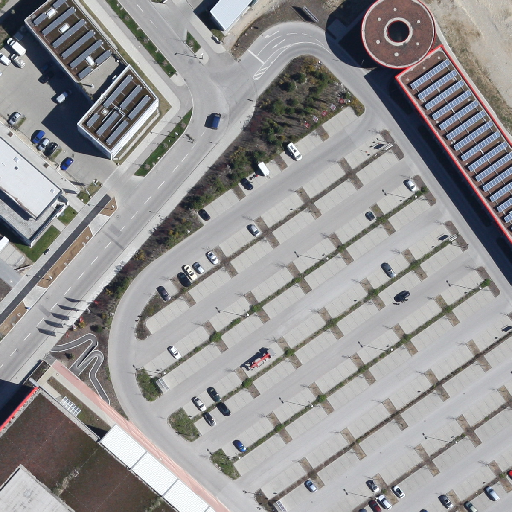
Referring expression: road